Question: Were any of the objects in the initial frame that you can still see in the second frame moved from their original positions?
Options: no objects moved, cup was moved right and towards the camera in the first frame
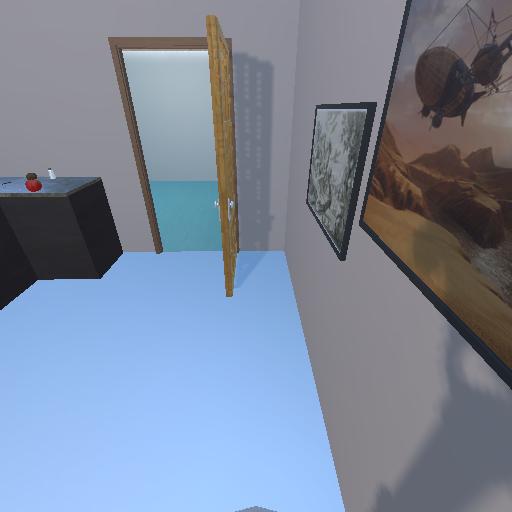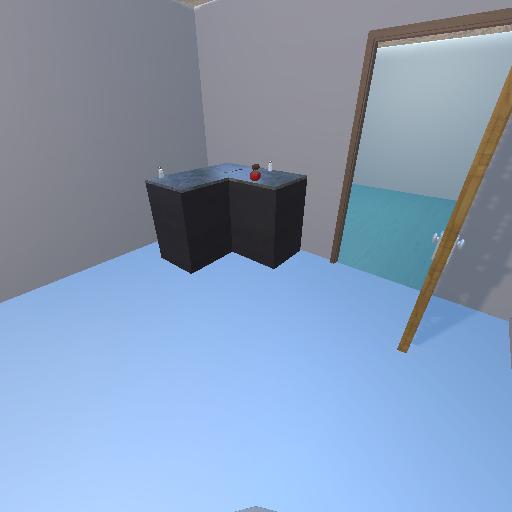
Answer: no objects moved